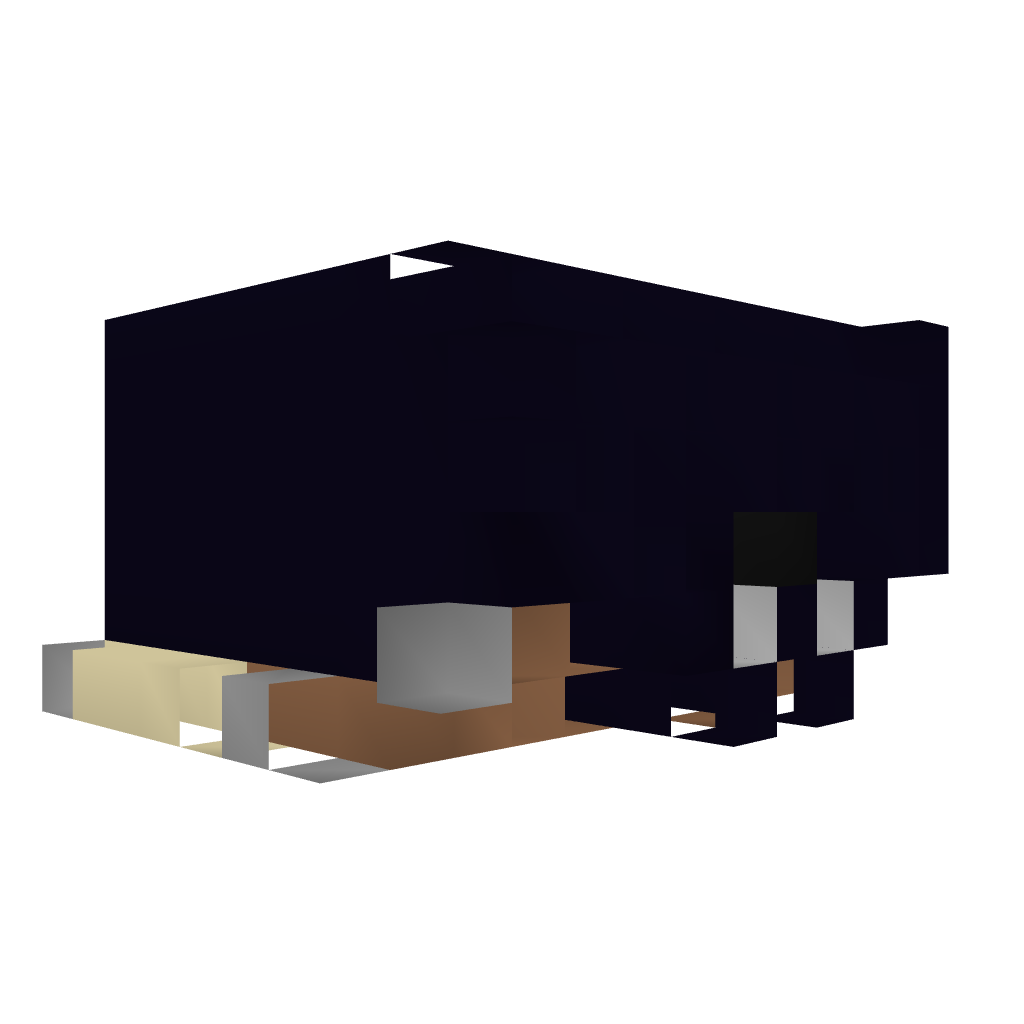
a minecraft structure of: Double TNT Launcher